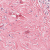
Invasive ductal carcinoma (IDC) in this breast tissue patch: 0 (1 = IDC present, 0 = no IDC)